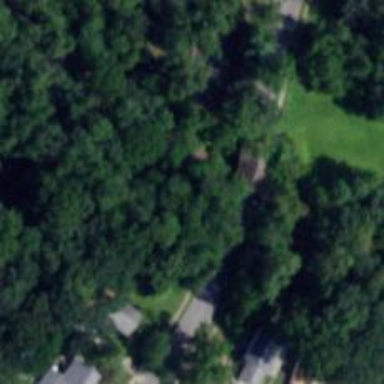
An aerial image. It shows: Covered bridge on residential road.